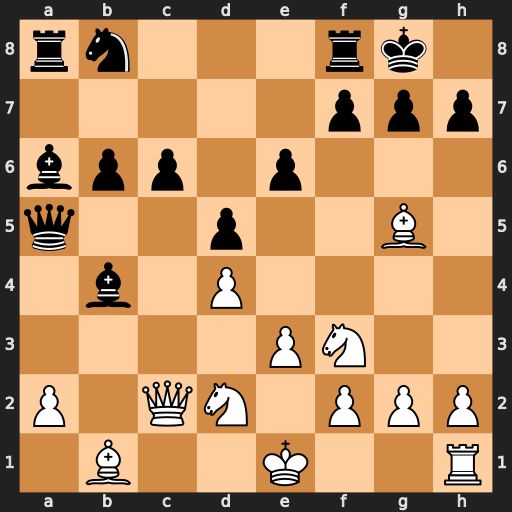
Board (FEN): rn3rk1/5ppp/bpp1p3/q2p2B1/1b1P4/4PN2/P1QN1PPP/1B2K2R
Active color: w
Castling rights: K
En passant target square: -
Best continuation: Qxh7#